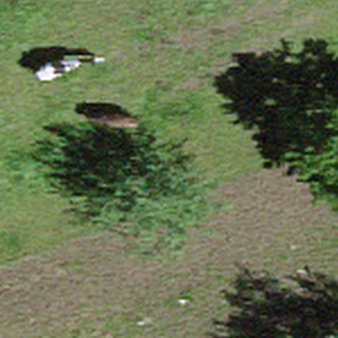
Label: other